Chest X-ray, AP view. Patient: 58 years old, sex F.
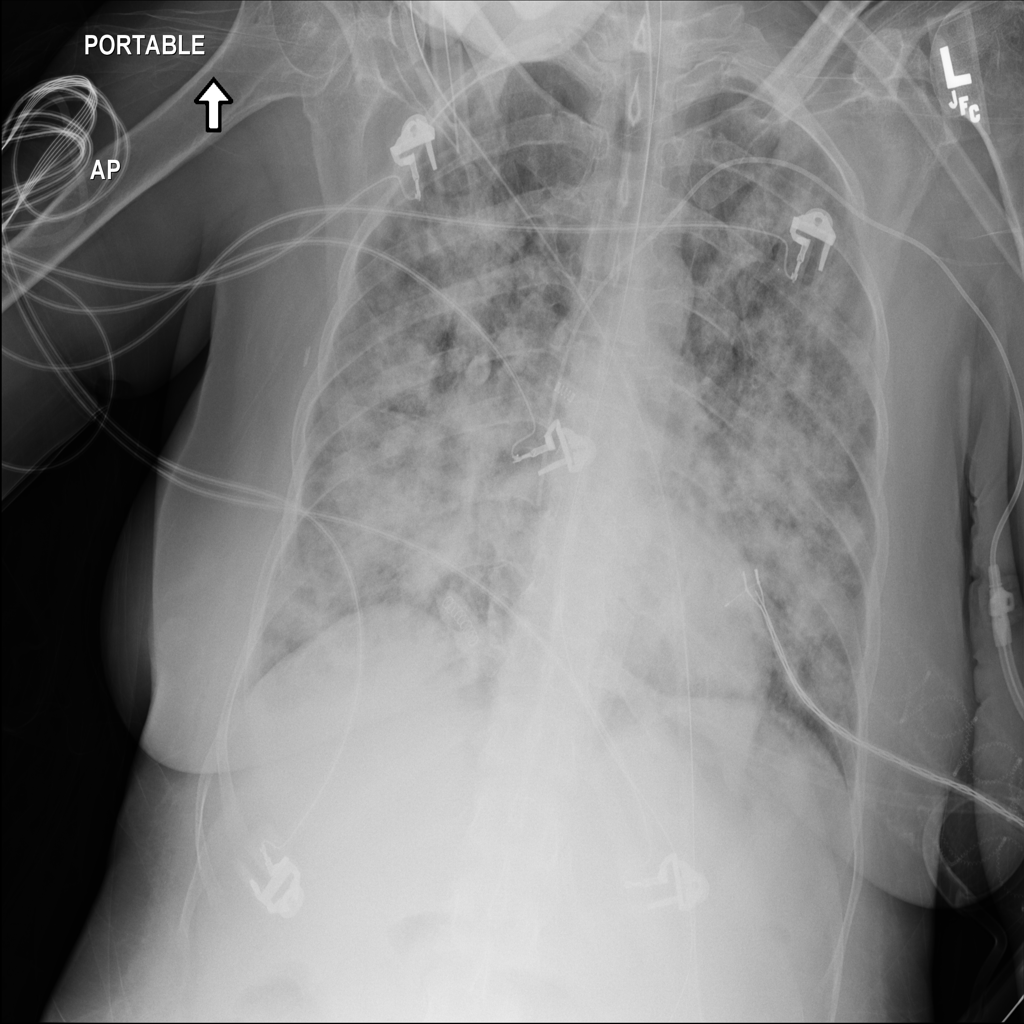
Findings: Infiltration